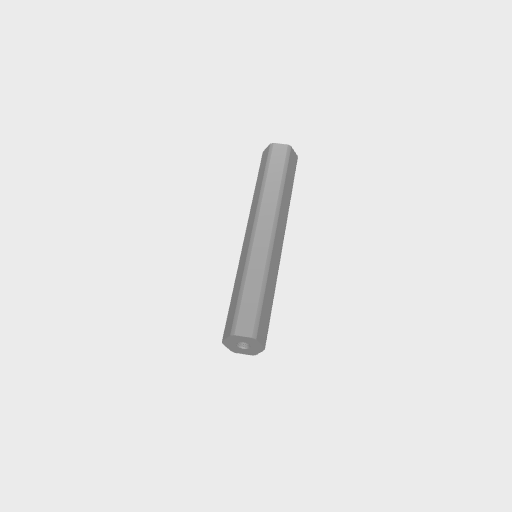
Part: Shaft12ROD72